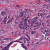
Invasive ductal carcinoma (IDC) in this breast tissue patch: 1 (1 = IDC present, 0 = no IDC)